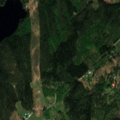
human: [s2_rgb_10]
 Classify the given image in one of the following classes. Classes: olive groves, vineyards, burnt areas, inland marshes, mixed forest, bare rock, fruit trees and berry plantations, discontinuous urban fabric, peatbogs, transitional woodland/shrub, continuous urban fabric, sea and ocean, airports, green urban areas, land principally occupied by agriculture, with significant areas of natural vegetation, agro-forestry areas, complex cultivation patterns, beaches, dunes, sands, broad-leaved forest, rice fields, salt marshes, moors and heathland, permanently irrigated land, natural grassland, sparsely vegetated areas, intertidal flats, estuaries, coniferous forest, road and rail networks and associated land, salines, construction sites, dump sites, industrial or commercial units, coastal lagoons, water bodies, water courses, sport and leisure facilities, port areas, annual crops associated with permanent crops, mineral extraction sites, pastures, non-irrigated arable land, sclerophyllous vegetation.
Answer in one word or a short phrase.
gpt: land principally occupied by agriculture, with significant areas of natural vegetation, broad-leaved forest, coniferous forest, mixed forest, water bodies